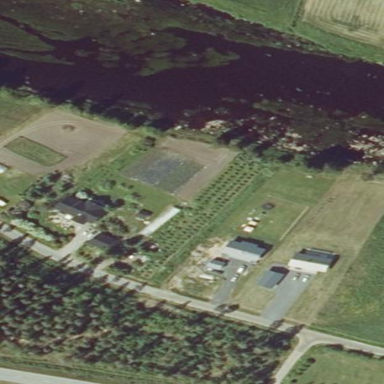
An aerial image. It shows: Orchard.